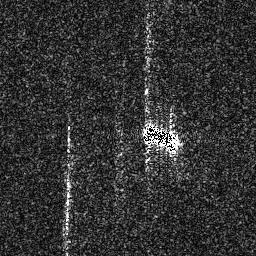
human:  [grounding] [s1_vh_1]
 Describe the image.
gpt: In the satellite image, there is  <ref>1 medium ship </ref> <box>[[54, 46, 69, 59, 0]]</box> located at center.